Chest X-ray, PA view. Patient: 13 years old, sex F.
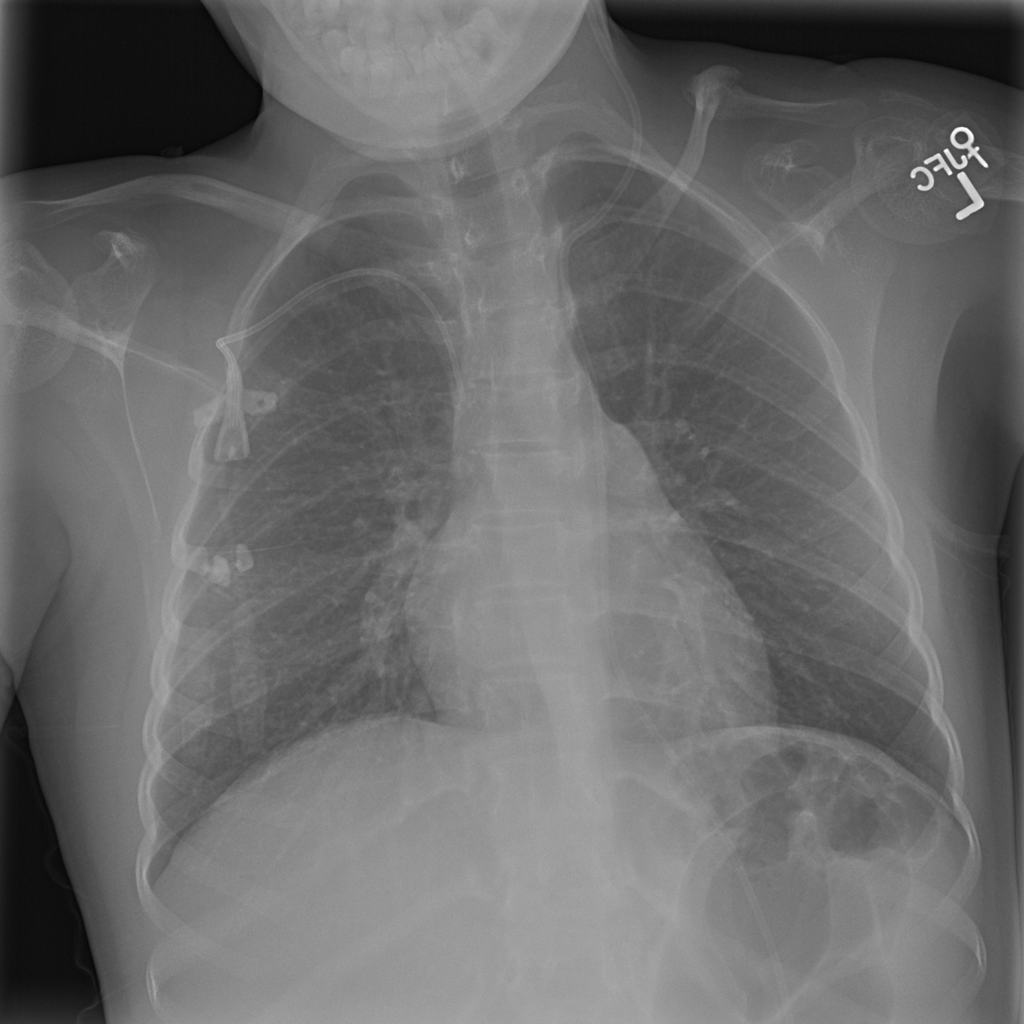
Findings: No Finding